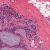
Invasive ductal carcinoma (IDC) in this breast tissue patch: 0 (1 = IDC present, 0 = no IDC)